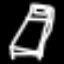
Label: bed